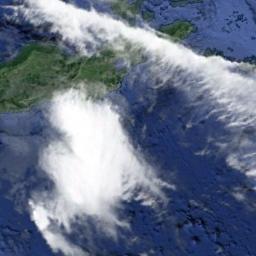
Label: cloud